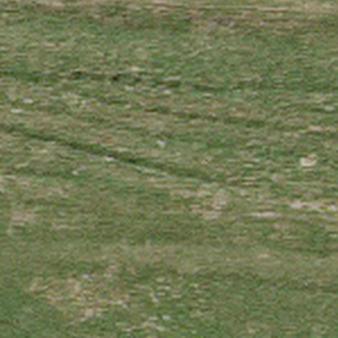
Label: other